Question: Disclaimer: I know very little about Video codecs & encoding.
I'm developing an iOS and Android app that allows users to record videos. I want to be able to upload the videos to YouTube & have them play at 720p quality.
The videos I'm recording will always be less than 180 seconds, always be ~30fps and will always have audio.
1. As far as I can tell, this means I need to record at a resolution of 1280x720, then I should be good. Is this correct?
2. I'm trying to determine how large, on average, an H.264 video file will be per second of video. From my understanding, I need to know the bitrate of the videos. What will the bitrate of recorded H.264 video be on Android 2.2+, and iOS 5+? This Android developer page mentions a bitrate of "2Mbps" for "HD" video - is that 2 Megabytes per second or 2 Megabits per second? Will that rate be the same for any recorded H.264 video?
Part of the reason I'm so confused about this is because I did a test with 4 different Android-encoded videos of different lengths, and produced the following output;

Wtf!?
Bonus points if you can link me to some iOS developer docs detailing this information - I've searched and can't find anything.
- <URL>
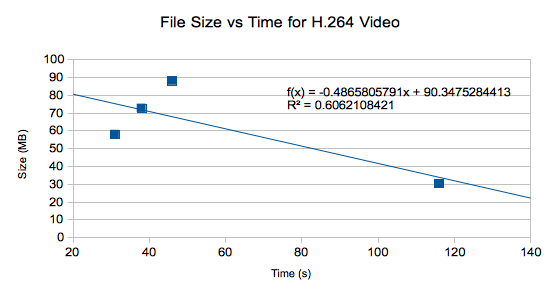
Answer: 1. Yeah, 720p stands for 1280x720. I think it is correct.
2. To define how large your video file will be, you should record at a constant bitrate(CBR), but I doubt the camera will be using CBR while VBR(variable bitrate) is more efficient. Mbps stands for Megabits per second. I doubt that the rate will be the same as I stated earlier VBR could be used.
Judging from the graph, it is definitely a VBR.